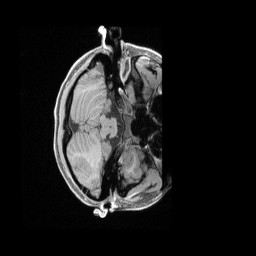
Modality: T1w
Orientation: axial
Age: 22
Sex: female
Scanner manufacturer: siemens
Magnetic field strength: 3 T
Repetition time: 2.4 s
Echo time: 0.00228 s